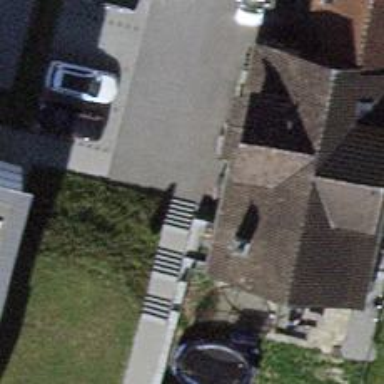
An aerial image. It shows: Road with steps.